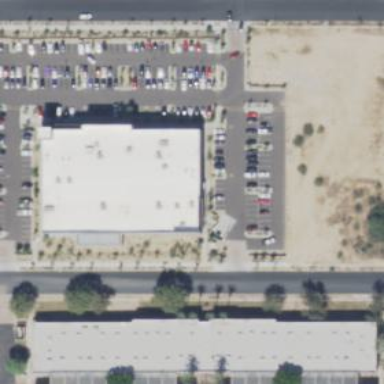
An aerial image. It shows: Building that houses fitness center.